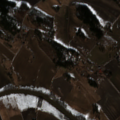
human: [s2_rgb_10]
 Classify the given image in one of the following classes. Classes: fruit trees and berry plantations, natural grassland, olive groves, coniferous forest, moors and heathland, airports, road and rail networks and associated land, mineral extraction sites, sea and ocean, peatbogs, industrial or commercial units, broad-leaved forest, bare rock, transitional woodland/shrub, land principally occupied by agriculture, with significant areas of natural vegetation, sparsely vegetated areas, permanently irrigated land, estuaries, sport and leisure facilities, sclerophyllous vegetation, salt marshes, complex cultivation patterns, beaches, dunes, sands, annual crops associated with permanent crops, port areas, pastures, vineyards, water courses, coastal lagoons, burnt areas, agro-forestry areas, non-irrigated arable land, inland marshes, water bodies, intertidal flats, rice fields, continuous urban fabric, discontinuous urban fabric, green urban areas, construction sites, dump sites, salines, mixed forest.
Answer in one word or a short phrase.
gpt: non-irrigated arable land, land principally occupied by agriculture, with significant areas of natural vegetation, mixed forest